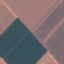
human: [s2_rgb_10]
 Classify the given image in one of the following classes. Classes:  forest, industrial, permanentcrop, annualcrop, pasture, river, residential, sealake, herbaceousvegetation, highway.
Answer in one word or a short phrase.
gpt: AnnualCrop